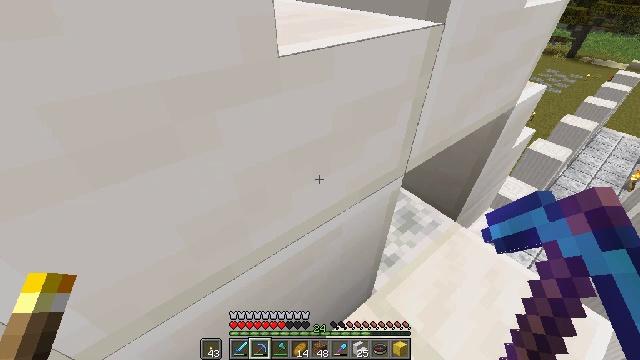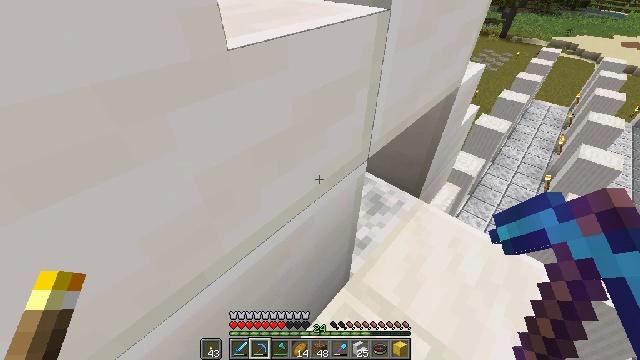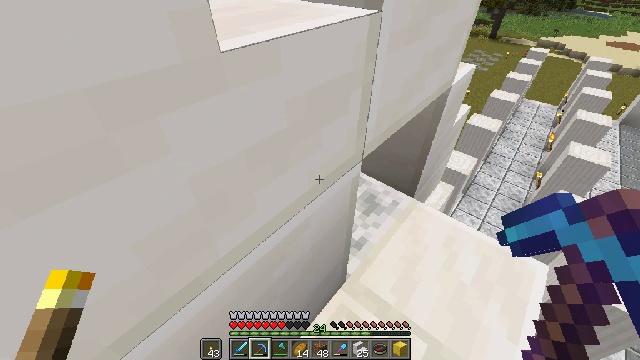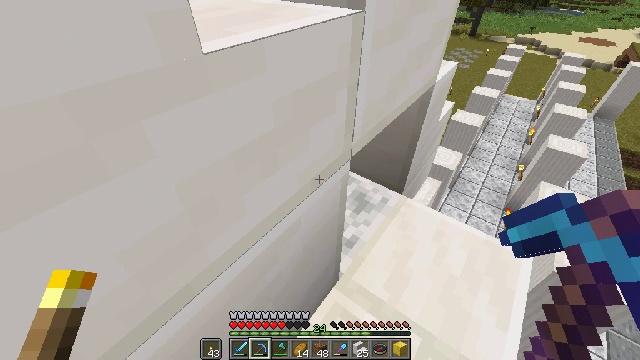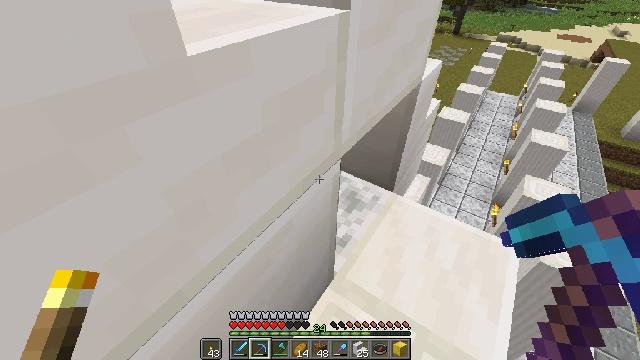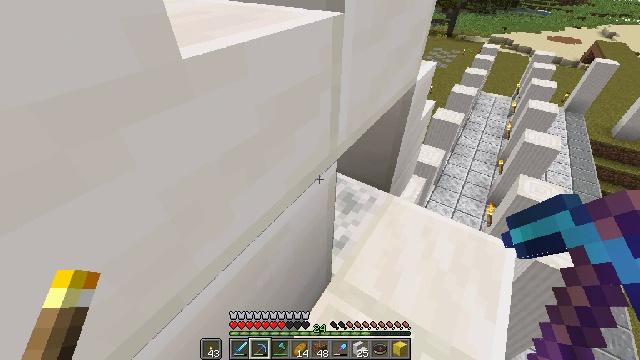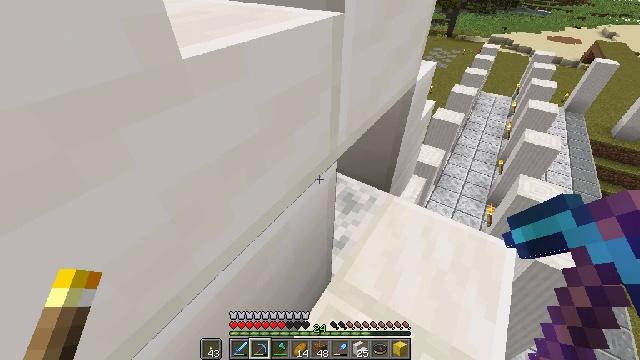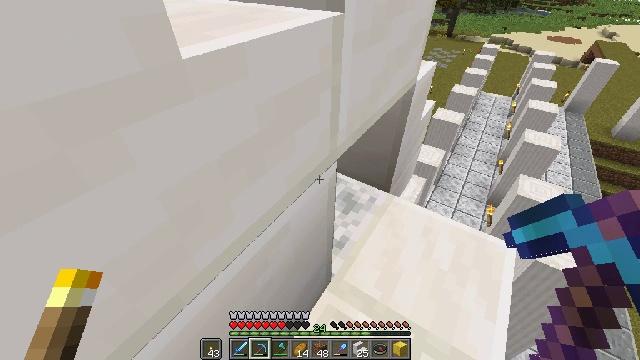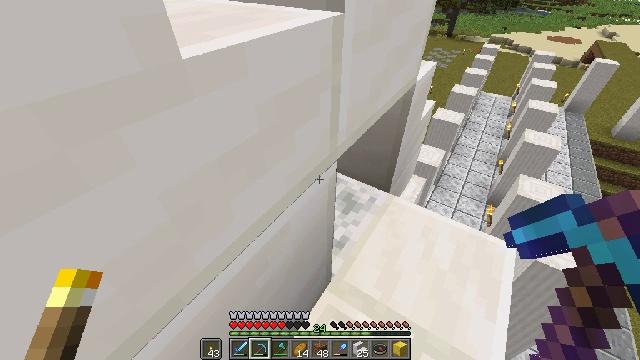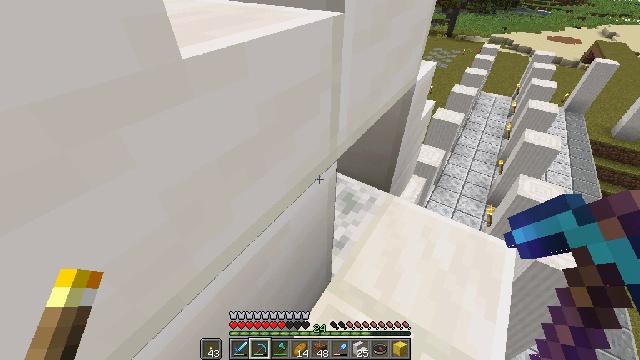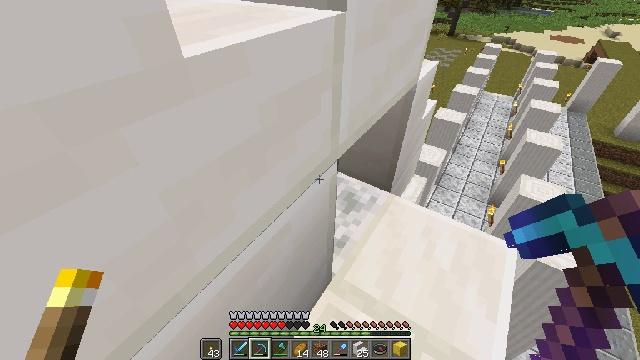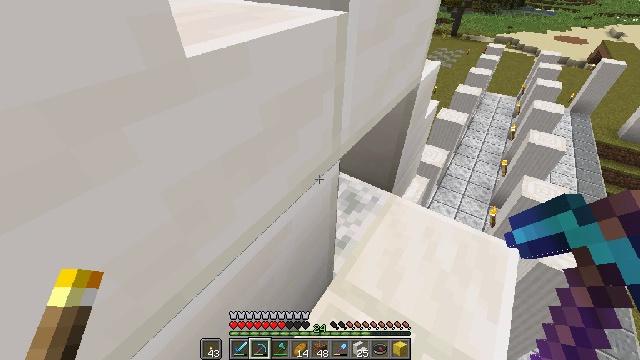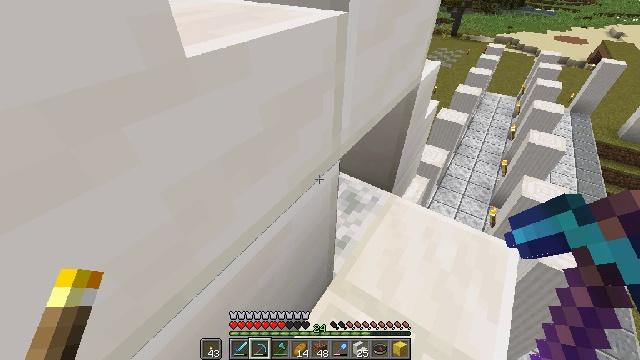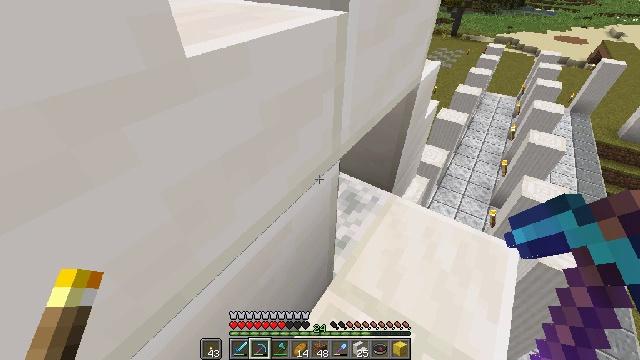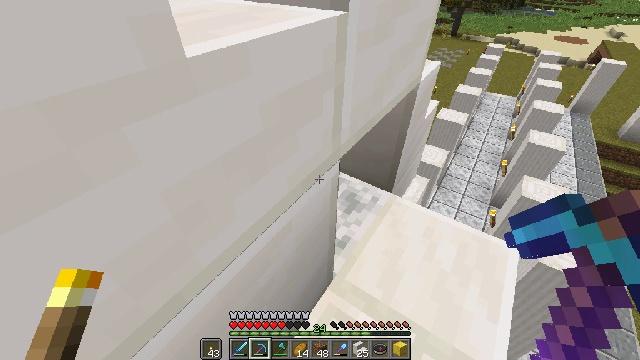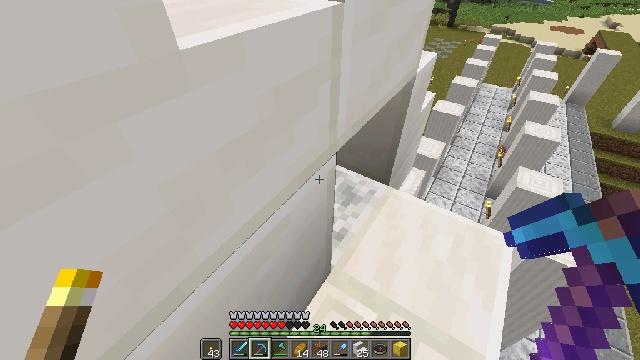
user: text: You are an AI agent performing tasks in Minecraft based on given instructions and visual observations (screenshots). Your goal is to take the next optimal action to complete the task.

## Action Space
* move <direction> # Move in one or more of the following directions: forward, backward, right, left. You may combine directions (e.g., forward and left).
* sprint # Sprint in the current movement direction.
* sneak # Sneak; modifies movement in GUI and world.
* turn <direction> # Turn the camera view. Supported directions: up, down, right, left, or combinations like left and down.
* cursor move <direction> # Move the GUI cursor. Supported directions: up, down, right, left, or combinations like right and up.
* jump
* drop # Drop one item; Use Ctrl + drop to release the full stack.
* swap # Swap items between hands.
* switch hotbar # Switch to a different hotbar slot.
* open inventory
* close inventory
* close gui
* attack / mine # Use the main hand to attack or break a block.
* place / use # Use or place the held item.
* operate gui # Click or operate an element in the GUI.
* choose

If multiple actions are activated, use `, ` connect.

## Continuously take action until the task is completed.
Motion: motion action
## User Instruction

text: Mine quartz stairs to recycle them.
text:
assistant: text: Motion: turn right and down
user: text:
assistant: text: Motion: turn right
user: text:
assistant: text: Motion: turn right
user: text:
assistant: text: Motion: turn right
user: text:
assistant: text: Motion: turn right
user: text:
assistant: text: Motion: no_op
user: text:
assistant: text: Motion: no_op
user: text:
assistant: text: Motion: no_op
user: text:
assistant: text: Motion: no_op
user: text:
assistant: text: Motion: no_op
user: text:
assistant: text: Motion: no_op
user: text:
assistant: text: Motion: no_op
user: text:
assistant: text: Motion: no_op
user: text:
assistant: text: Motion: no_op
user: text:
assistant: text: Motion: turn down
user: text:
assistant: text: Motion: turn right and down
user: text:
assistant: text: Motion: turn right and down
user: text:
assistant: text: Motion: turn right and down
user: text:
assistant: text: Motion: turn right and down
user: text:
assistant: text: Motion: turn right
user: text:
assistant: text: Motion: no_op
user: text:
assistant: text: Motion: no_op
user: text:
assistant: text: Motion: no_op
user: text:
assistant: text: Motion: no_op
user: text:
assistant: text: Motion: no_op
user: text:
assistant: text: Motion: move forward
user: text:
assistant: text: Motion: move forward, turn right and down
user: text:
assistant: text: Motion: move forward
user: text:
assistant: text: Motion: move forward
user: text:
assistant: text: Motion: move forward, turn left and down